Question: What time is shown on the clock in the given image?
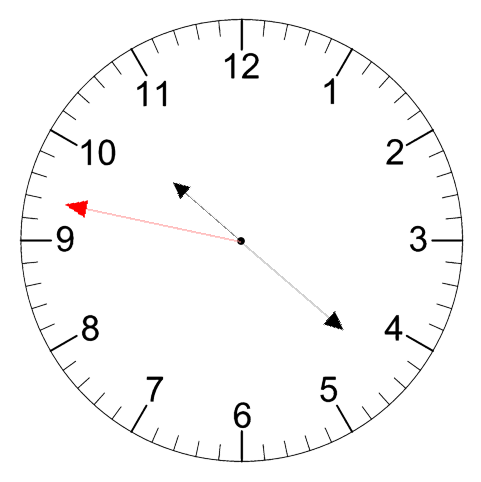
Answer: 10:21:47